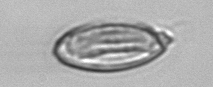
Label: Katodinium_or_Torodinium